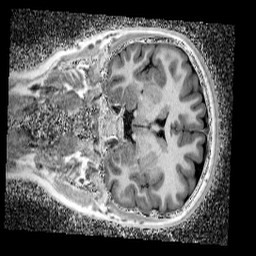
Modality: UNIT1_denoised
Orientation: coronal
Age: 14
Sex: female
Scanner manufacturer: siemens
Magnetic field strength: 3 T
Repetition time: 4 s
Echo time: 0.00299 s